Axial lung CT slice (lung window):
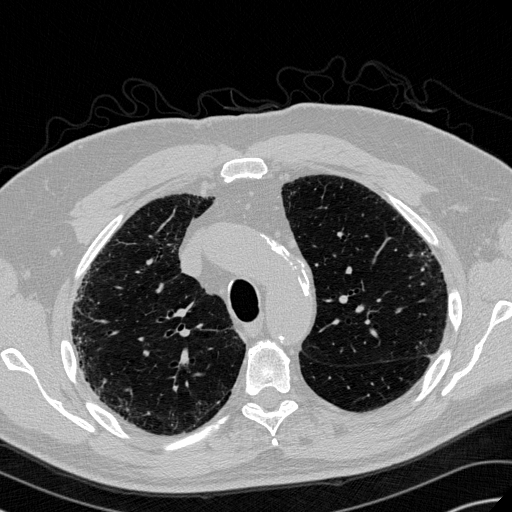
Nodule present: yes
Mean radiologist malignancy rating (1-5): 1